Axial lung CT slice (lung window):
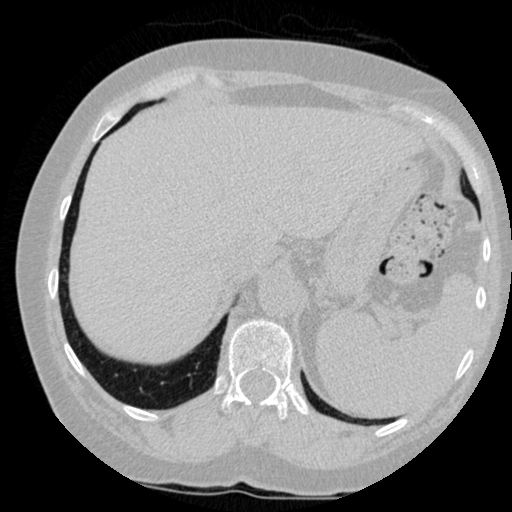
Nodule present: no